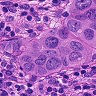
Metastatic tissue present: yes